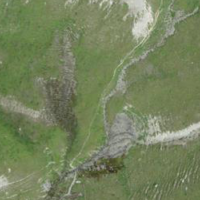
EUNIS habitat code: 26
Species observed at this site:
Bistorta vivipara